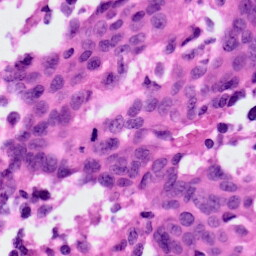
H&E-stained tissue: Ovarian